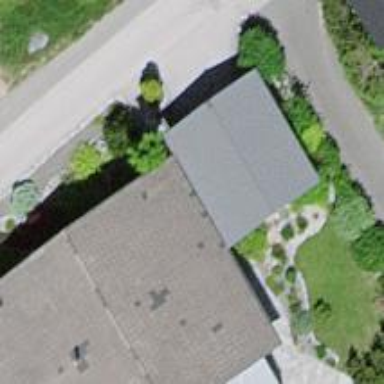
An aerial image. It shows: Garage building.